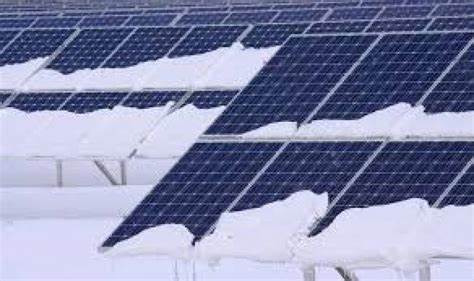
Label: Snow-Covered